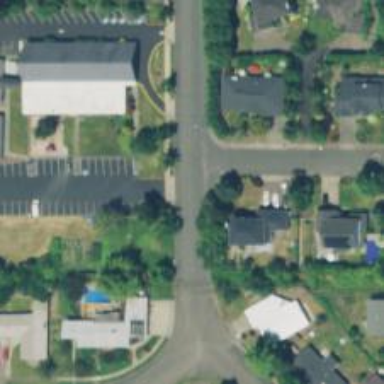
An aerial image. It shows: Residential road with sidewalk on the left side.